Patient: sex M, age 71
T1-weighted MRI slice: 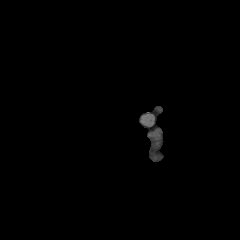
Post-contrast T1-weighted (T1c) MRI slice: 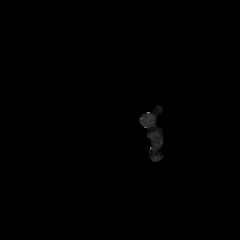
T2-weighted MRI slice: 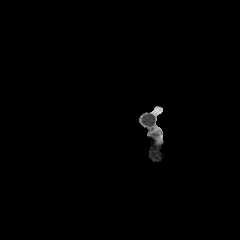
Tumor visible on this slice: no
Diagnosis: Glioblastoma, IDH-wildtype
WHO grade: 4